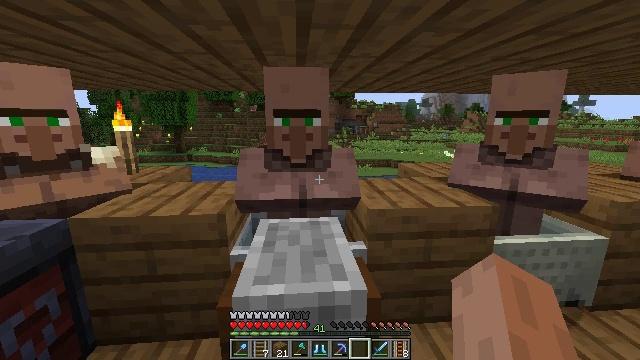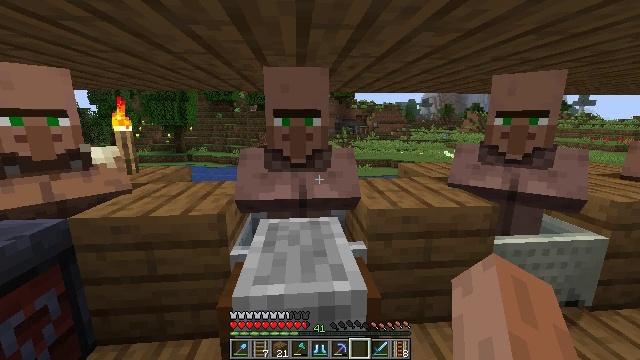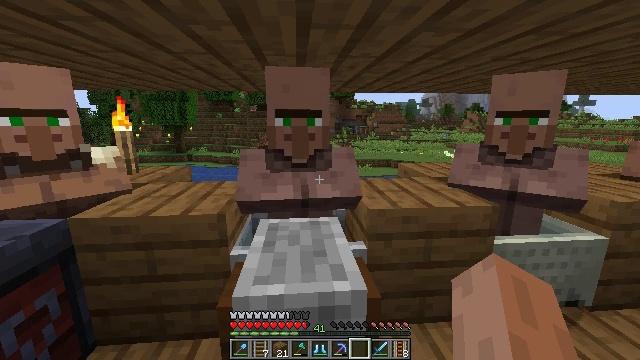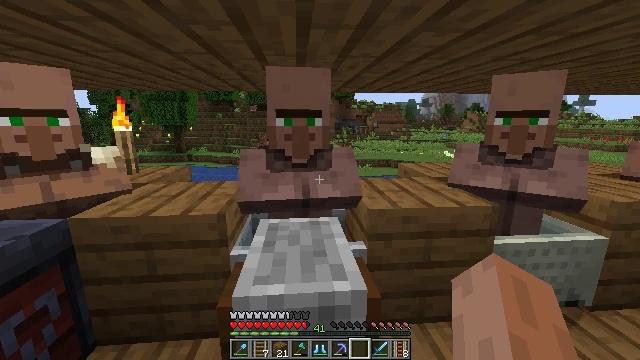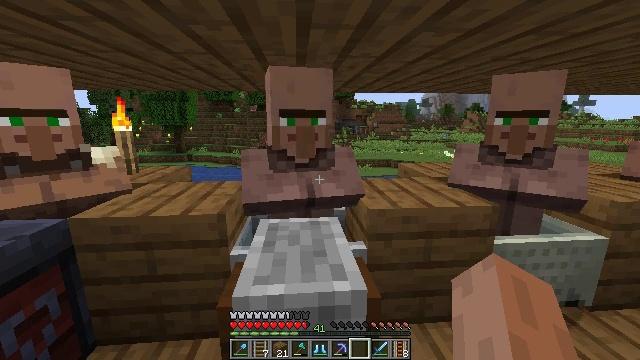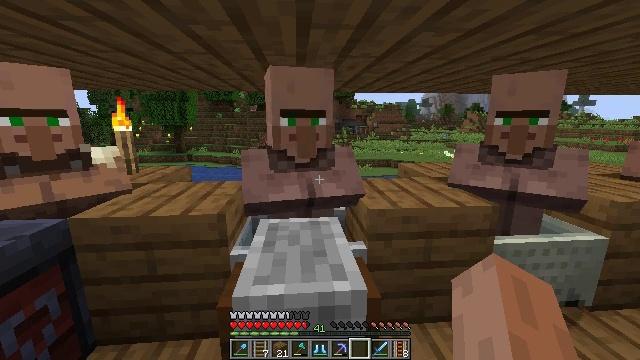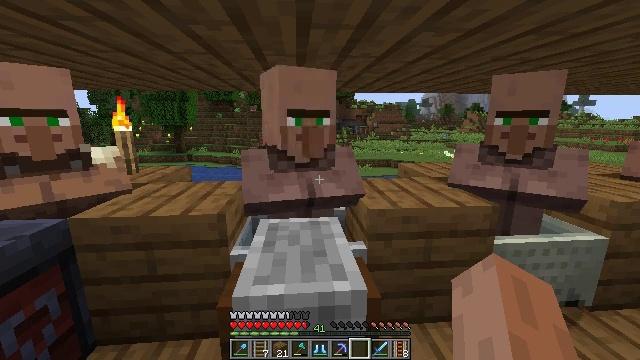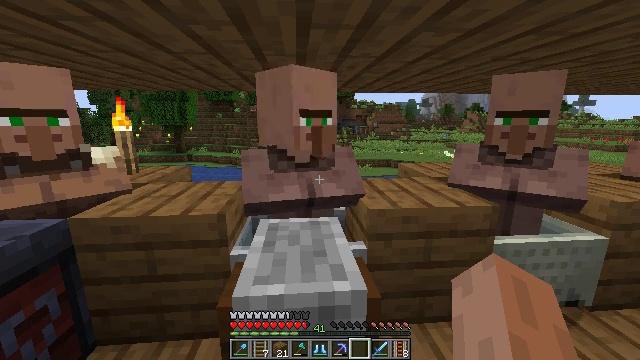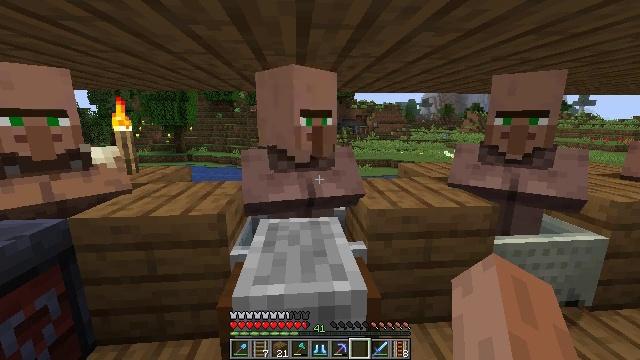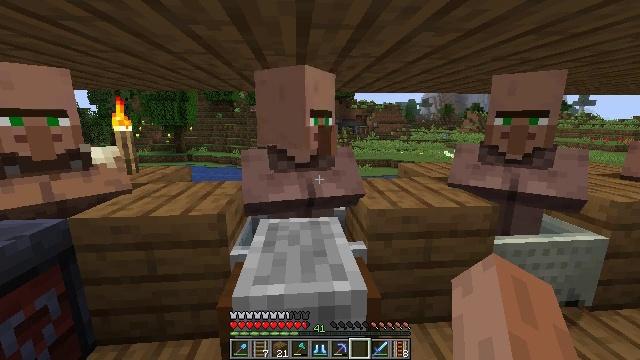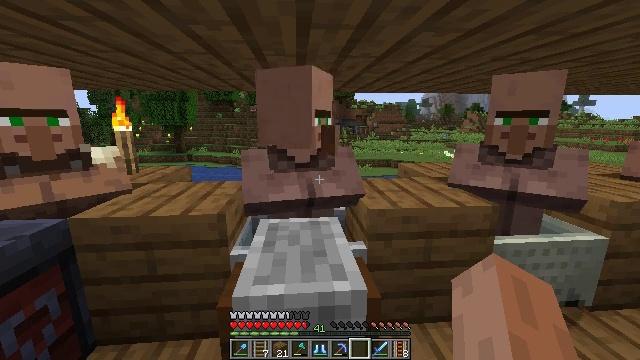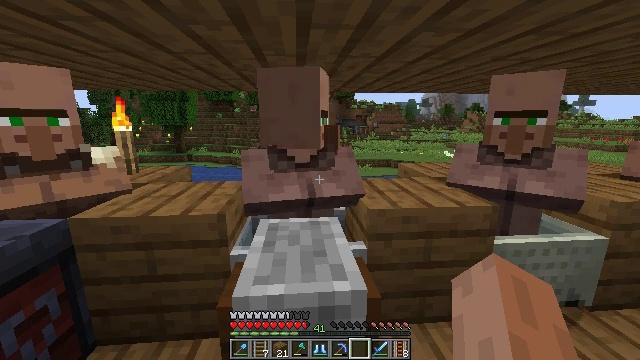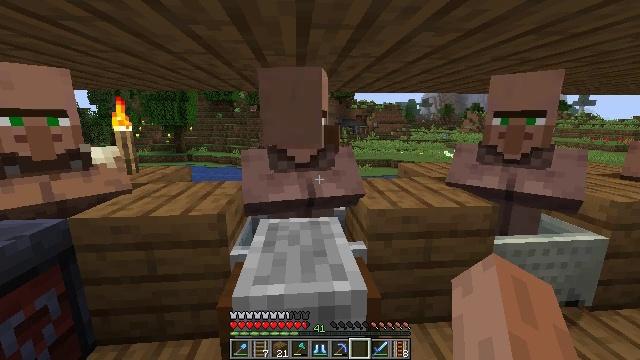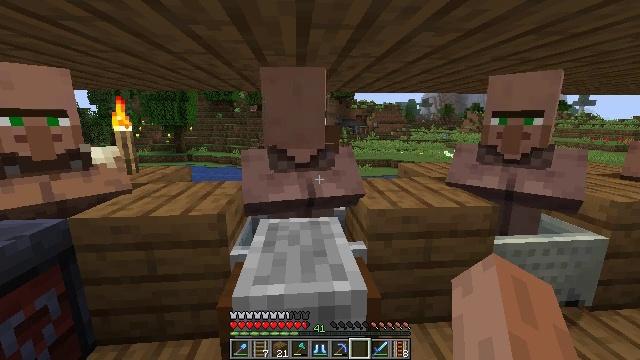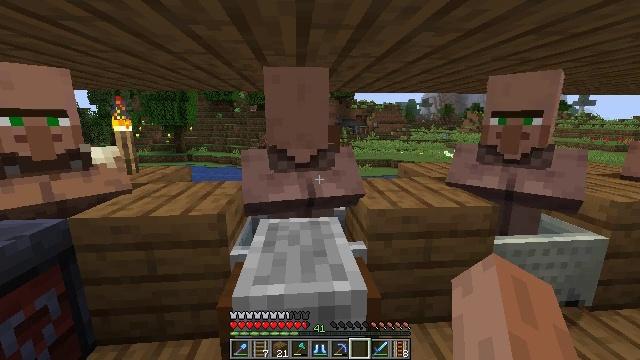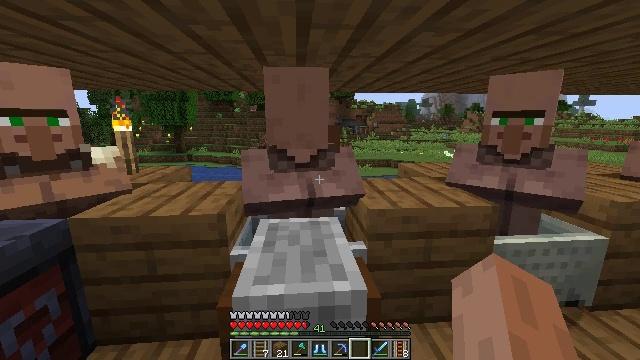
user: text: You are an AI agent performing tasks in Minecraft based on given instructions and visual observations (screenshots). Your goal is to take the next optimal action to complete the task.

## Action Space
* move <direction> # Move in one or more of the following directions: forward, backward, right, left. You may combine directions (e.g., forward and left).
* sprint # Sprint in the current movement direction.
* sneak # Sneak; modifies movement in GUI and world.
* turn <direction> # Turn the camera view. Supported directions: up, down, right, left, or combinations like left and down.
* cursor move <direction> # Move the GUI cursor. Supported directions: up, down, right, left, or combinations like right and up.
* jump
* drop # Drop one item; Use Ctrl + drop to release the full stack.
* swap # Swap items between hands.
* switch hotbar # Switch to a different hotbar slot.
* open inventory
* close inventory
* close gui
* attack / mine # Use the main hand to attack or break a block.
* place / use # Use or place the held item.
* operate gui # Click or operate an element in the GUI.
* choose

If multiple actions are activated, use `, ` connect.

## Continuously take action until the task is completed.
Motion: motion action
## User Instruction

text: Mine the grindstone block.
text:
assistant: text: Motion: no_op
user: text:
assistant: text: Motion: no_op
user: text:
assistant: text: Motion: no_op
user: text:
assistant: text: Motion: no_op
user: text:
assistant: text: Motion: no_op
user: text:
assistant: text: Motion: no_op
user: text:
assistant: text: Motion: no_op
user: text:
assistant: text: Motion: no_op
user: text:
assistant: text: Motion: no_op
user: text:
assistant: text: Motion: no_op
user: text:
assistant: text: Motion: no_op
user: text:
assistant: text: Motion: no_op
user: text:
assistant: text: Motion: no_op
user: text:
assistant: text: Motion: no_op
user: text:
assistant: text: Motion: no_op
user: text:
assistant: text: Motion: no_op
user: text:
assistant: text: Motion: no_op
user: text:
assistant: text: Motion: no_op
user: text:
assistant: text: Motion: no_op
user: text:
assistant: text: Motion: no_op
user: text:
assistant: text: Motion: no_op
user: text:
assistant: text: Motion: no_op
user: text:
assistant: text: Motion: no_op
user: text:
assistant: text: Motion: no_op
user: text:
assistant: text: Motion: no_op
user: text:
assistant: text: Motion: no_op
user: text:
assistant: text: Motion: no_op
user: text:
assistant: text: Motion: no_op
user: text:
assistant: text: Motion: no_op
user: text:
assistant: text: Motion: no_op